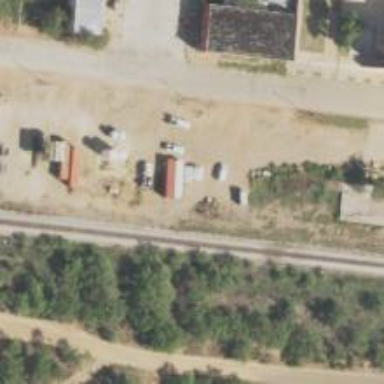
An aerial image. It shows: Rail spur service.